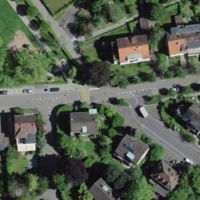
EUNIS habitat code: 55
Species observed at this site:
Cepaea nemoralis
Zoropsis spinimana